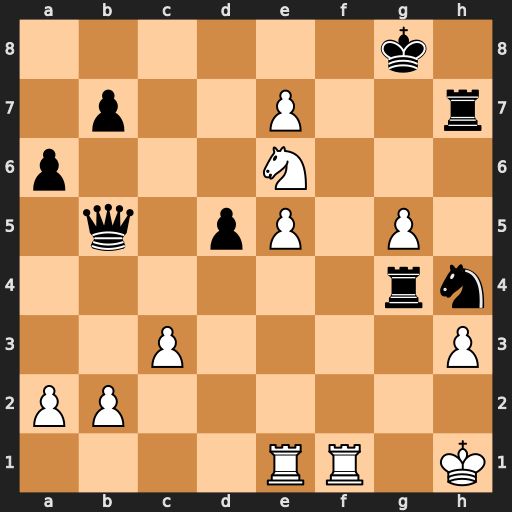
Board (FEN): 6k1/1p2P2r/p3N3/1q1pP1P1/6rn/2P4P/PP6/4RR1K
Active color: w
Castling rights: -
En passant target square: -
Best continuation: Rf8#